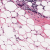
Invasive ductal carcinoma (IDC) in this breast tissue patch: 0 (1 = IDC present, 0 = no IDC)